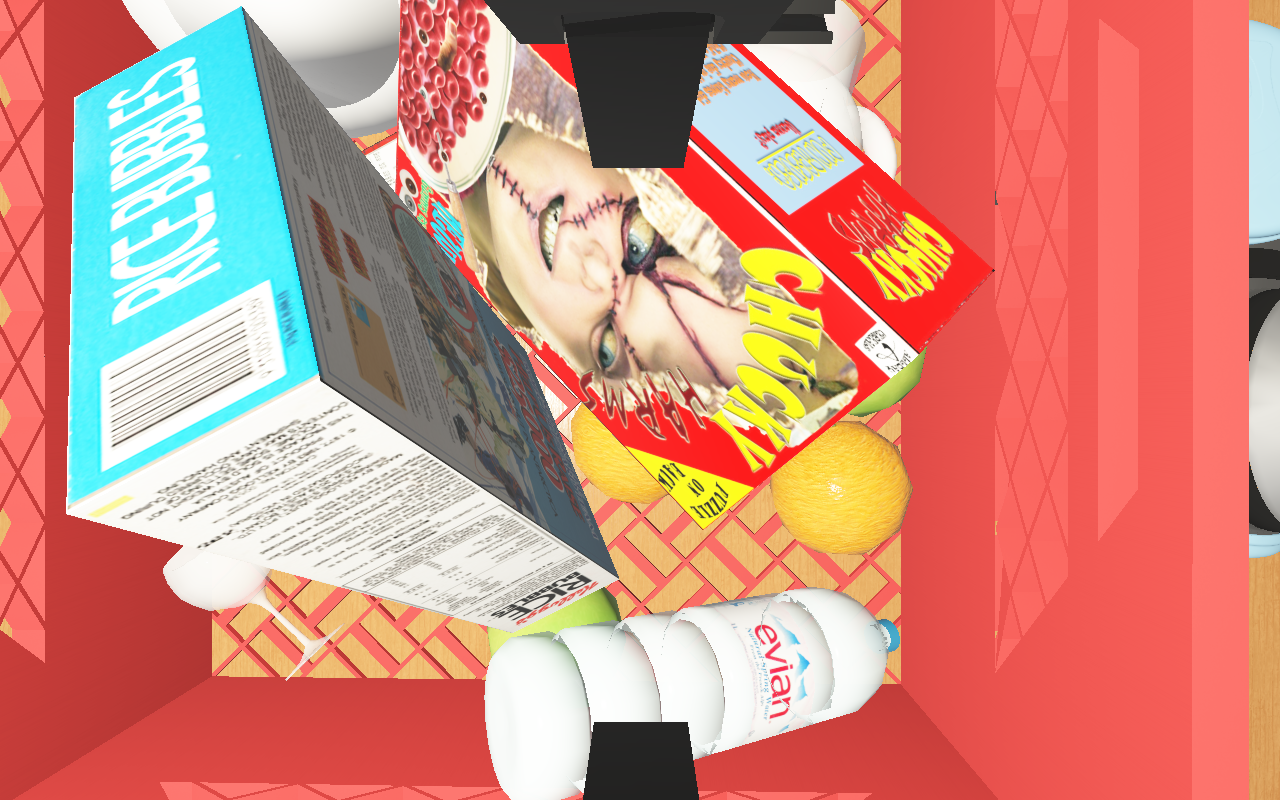
Objects in the scene:
carafe
water bottle
apple
apple
plate
glass
wineglass
honey jar
cereal box
cereal box